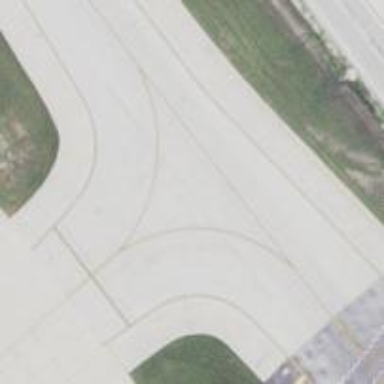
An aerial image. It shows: View of taxiway at the airport.